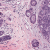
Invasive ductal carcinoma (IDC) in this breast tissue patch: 0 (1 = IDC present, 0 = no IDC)